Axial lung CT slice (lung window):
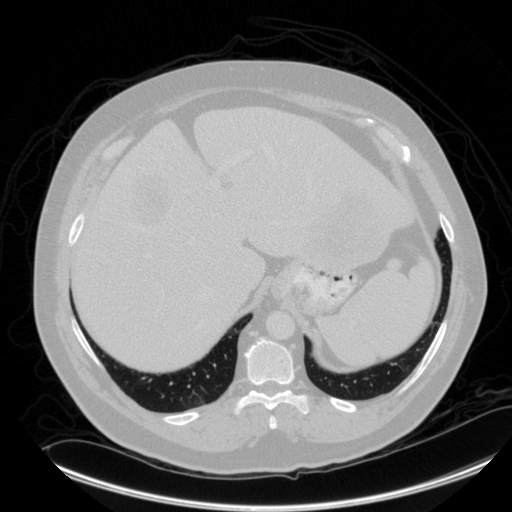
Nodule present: no